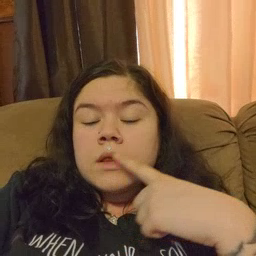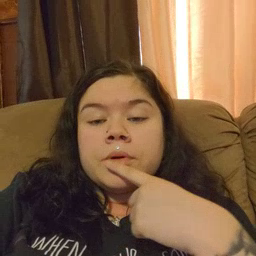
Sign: lips